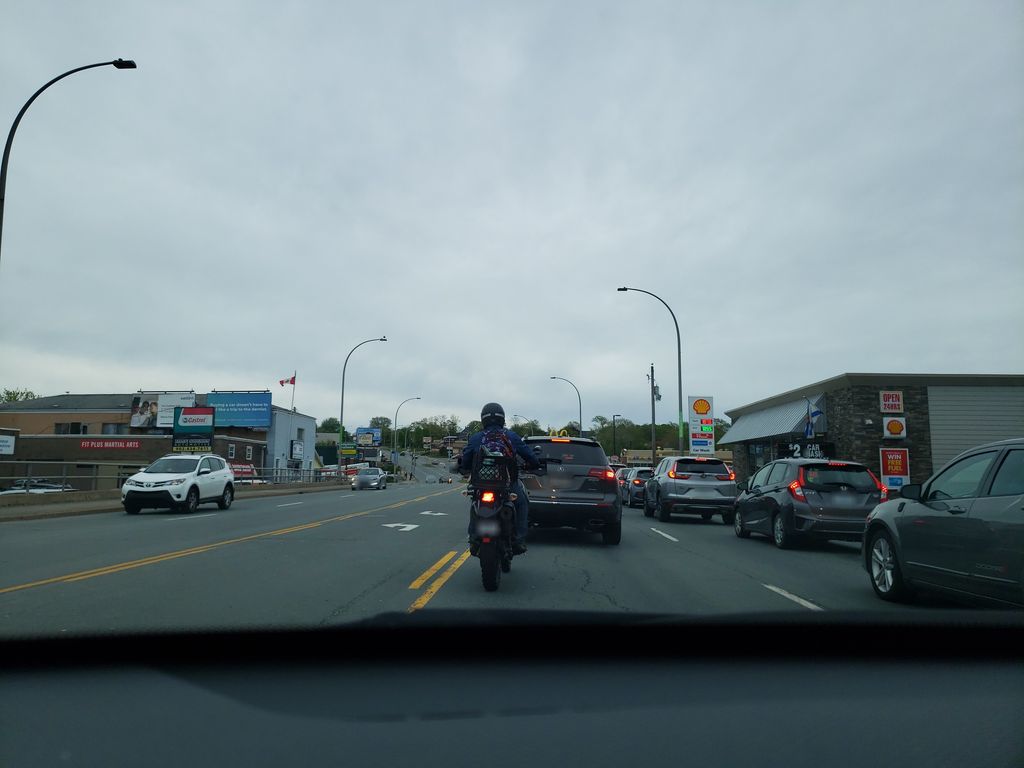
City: halifax